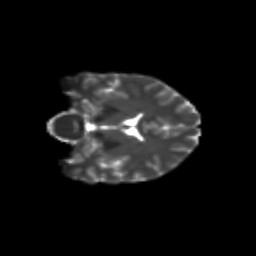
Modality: T2w
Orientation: coronal
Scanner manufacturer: siemens
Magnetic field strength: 3 T
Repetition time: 9.2 s
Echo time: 0.084 s